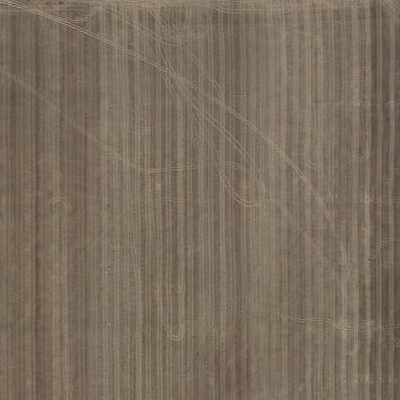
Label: bField